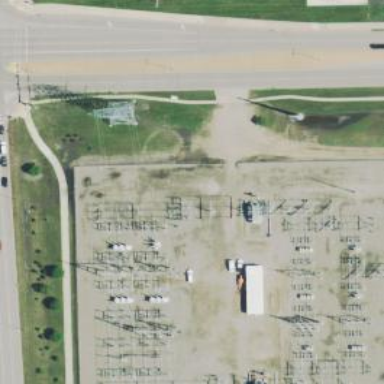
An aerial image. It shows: Switch for power supply.